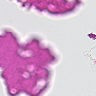
Metastatic tissue present: no